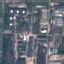
Label: Industrial